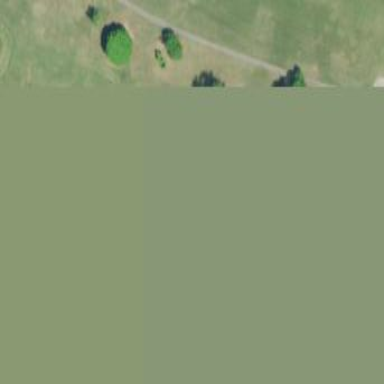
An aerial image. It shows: Golf fairway surrounded by grass.